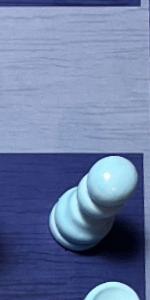
Label: Pawn_White